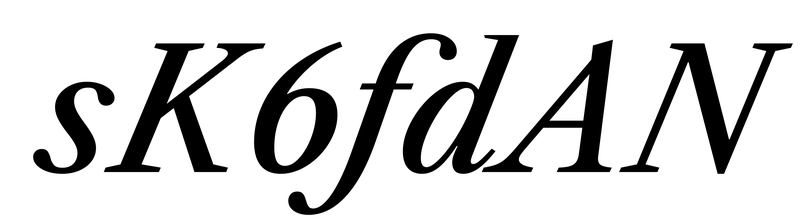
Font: LibreCaslonText-Italic_Medium_Italic